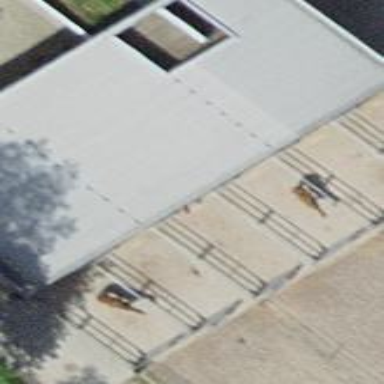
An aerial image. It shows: Stable used for equestrian sports.